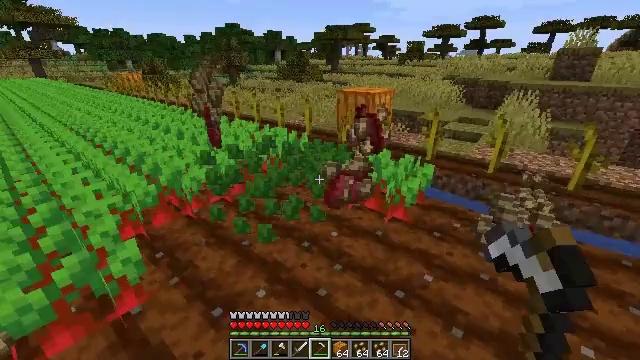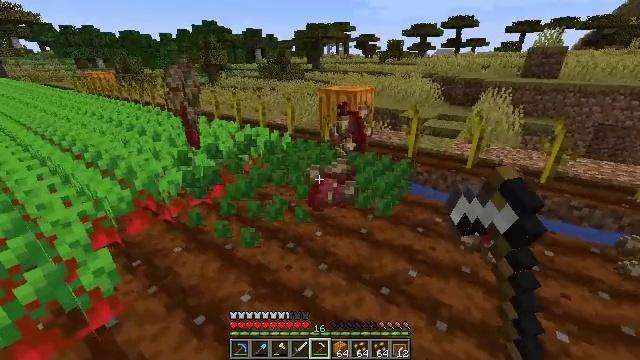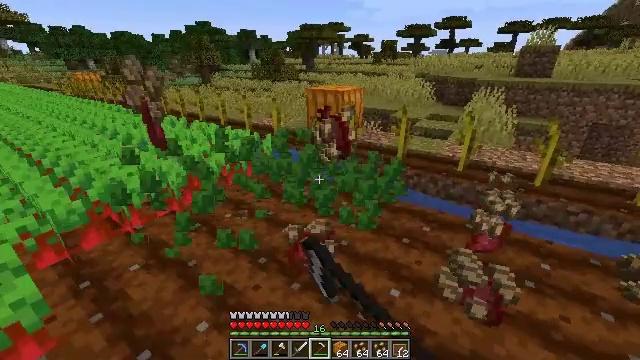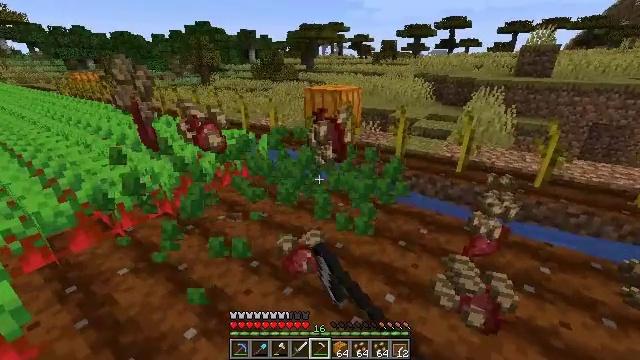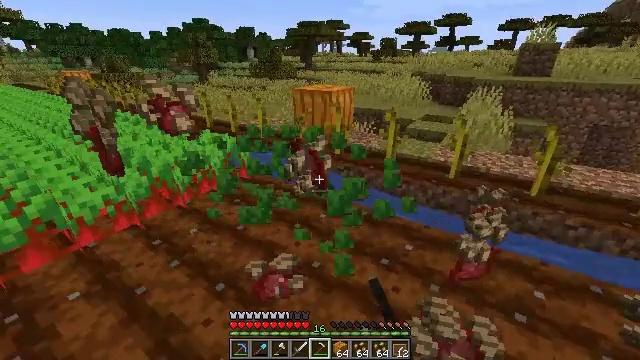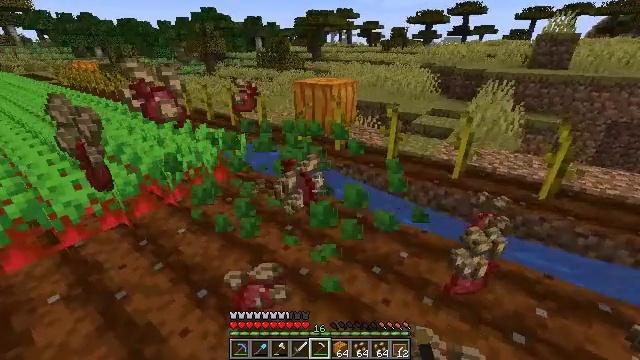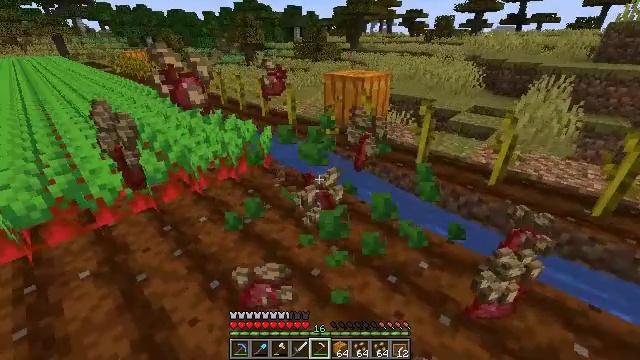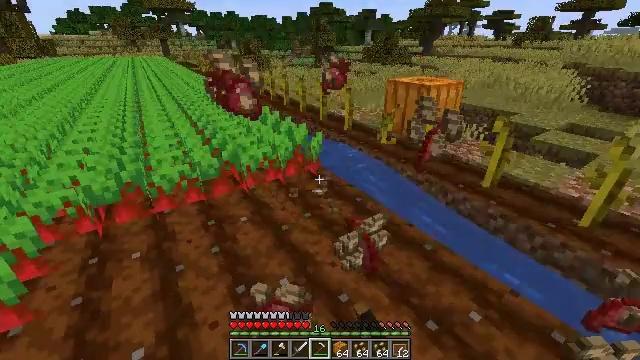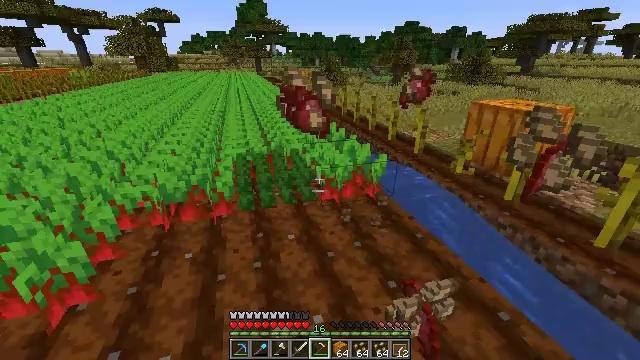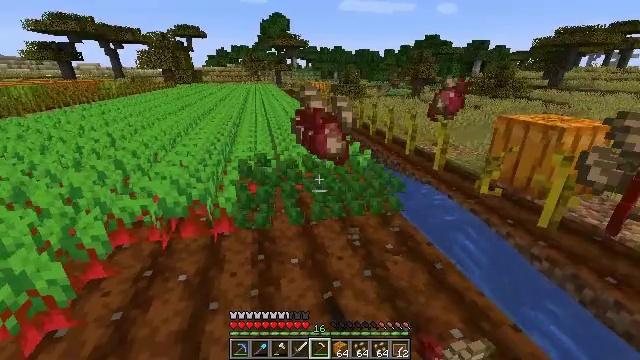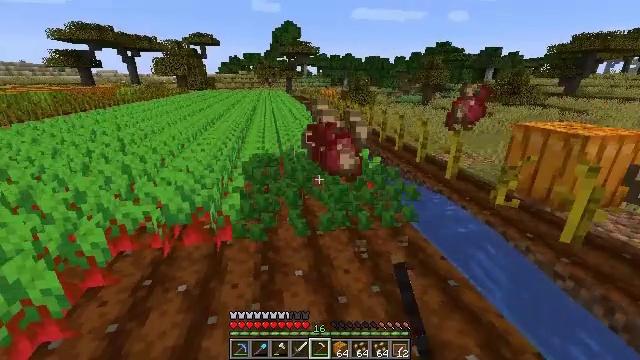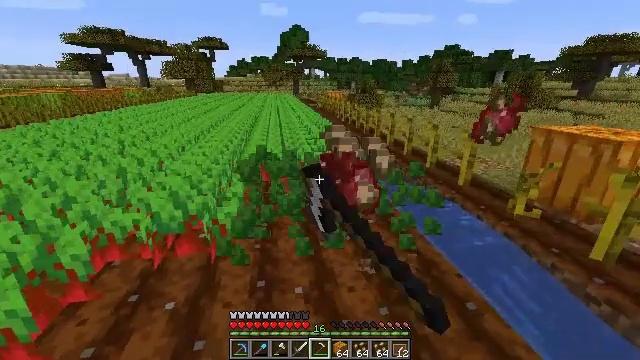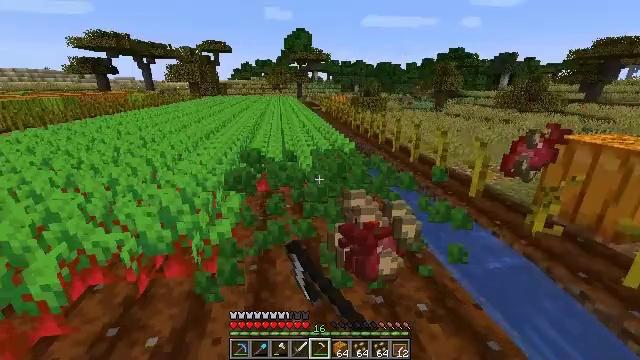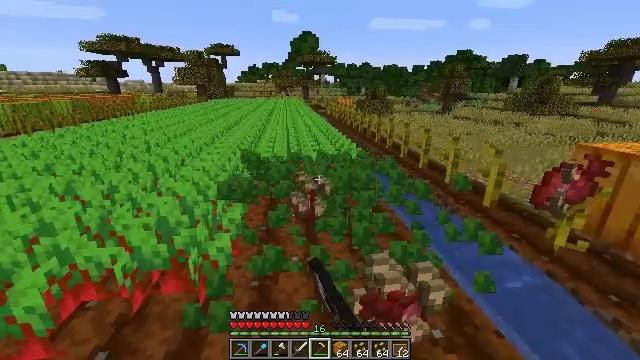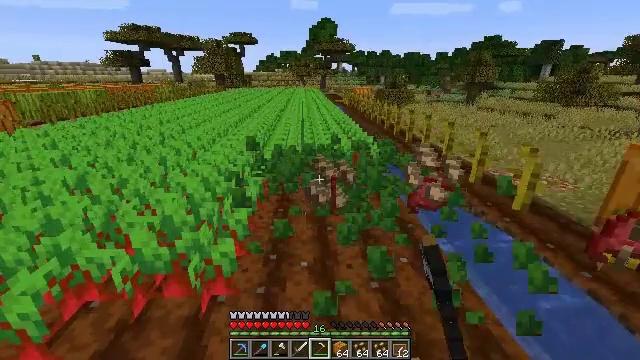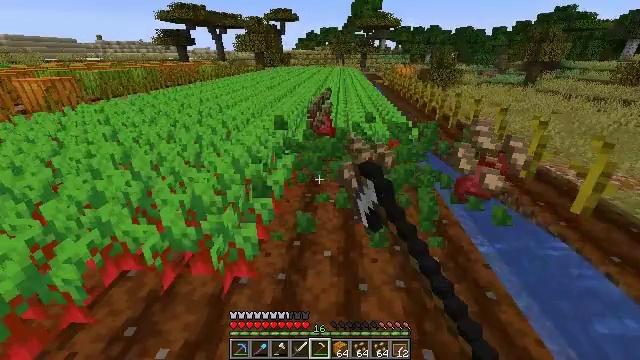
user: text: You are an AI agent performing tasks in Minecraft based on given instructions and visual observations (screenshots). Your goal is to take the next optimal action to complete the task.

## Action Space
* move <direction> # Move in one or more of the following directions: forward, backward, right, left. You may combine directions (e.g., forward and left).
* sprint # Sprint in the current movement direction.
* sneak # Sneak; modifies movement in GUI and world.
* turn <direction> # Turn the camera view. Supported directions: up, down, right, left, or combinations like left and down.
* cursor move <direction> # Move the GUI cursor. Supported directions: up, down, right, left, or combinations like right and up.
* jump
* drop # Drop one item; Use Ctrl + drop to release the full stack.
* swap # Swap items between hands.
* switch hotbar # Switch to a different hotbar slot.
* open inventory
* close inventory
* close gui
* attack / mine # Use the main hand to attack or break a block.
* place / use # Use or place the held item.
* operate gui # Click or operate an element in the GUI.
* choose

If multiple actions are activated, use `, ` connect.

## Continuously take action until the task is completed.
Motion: motion action
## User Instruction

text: Collect beetroots from the field.
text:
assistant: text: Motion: move forward and move right, turn right, attack / mine
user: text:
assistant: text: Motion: move forward and move right, attack / mine
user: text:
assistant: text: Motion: move forward and move right, attack / mine
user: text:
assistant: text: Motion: move forward and move right, attack / mine
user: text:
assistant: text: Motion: move forward and move right, turn left and down, attack / mine
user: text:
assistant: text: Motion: move forward, turn left and down, attack / mine
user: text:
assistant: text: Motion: move forward, turn left, attack / mine
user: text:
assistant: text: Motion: move forward, turn left and up, attack / mine
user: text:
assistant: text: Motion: move forward, turn left and up, attack / mine
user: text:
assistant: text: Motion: move forward, turn left and up, attack / mine
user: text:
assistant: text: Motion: move forward, turn left, attack / mine
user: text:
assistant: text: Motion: move forward, attack / mine
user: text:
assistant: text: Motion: move forward, turn left, attack / mine
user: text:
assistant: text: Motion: move forward and move right, turn left and down, attack / mine
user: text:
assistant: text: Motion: move forward and move right, turn left and down, attack / mine
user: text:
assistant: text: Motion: move forward and move right, turn left and down, attack / mine
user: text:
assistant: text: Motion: move forward and move right, turn left, attack / mine
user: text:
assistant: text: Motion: move forward and move left, turn left, attack / mine
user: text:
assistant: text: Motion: move forward and move left, turn left, attack / mine
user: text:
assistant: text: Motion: move forward and move left, turn left, attack / mine
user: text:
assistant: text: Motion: move forward and move left, turn left, attack / mine
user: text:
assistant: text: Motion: move forward and move left, turn left, attack / mine
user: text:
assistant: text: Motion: move forward and move left, turn left, attack / mine
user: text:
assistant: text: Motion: move forward and move left, attack / mine
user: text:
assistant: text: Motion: move forward and move left, turn right, attack / mine
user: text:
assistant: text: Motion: move forward and move left, turn right and up, attack / mine
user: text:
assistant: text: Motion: move forward and move left, turn right and up, attack / mine
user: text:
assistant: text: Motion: move forward, turn right, attack / mine
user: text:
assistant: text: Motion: move forward, turn right, attack / mine
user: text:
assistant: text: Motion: move forward and move left, turn right, attack / mine